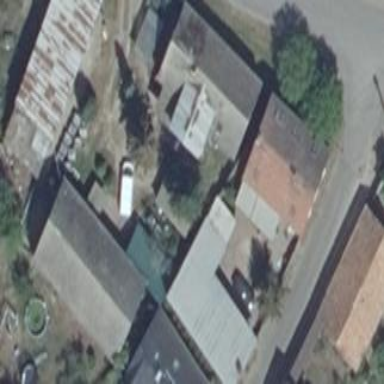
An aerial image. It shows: Building.